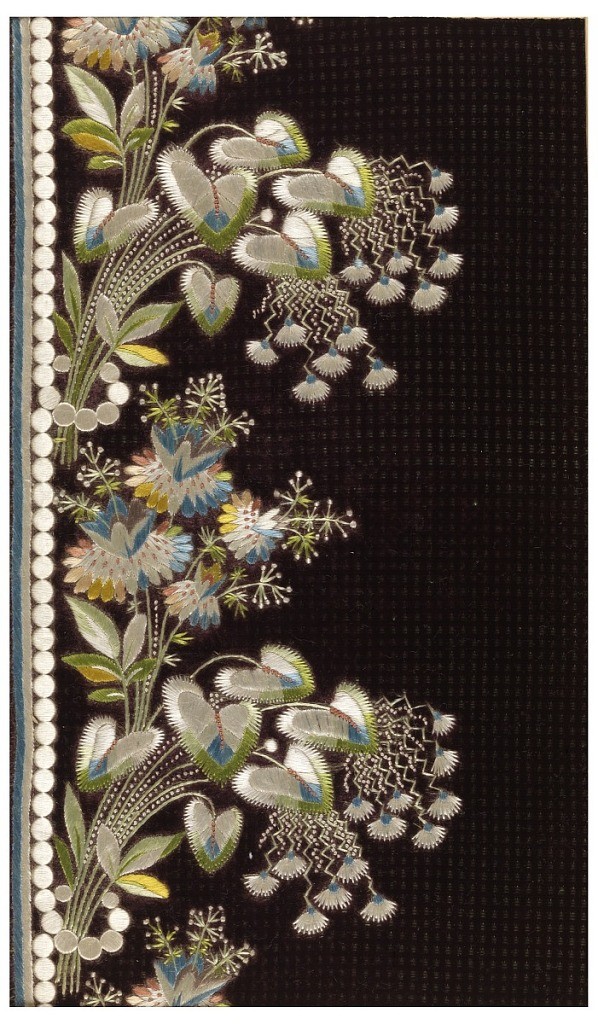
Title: Embroidery sample
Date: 1790–1800
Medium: silk, paper Technique: embroidered on cut voided supplementary warp pile (velvet)
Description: Multicolored silk embroidery in a floral design on a ground of deep red patterned velvet.